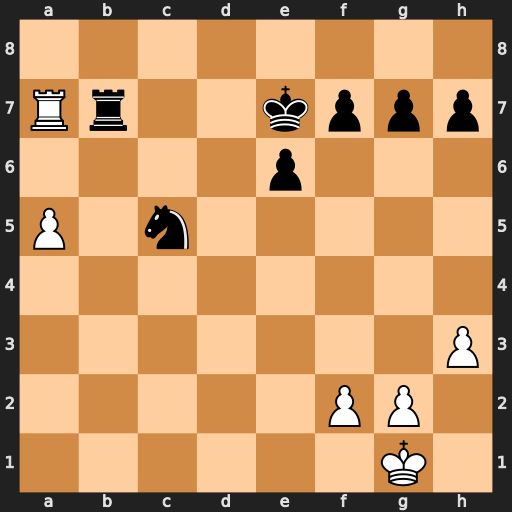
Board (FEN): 8/Rr2kppp/4p3/P1n5/8/7P/5PP1/6K1
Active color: w
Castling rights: -
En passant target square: -
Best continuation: Rxb7+ Nxb7 a6 Nc5 a7 Nd7 a8=Q